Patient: sex M, age 26
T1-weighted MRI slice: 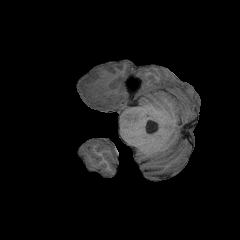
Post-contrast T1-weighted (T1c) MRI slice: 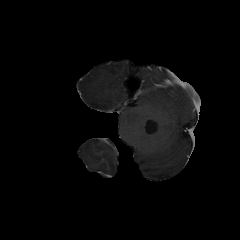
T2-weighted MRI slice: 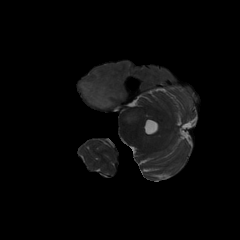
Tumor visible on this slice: yes
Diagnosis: Astrocytoma, IDH-mutant
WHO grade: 3